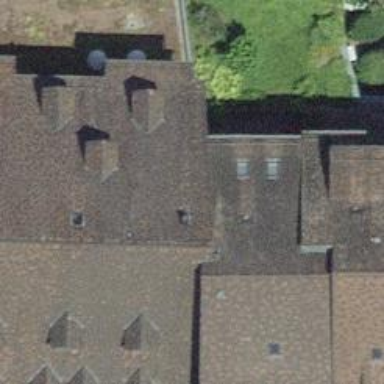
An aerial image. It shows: Building with tile roof.